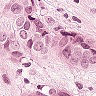
Metastatic tissue present: yes